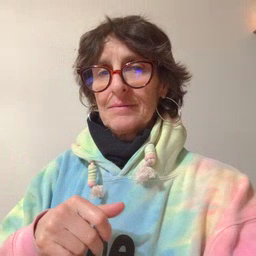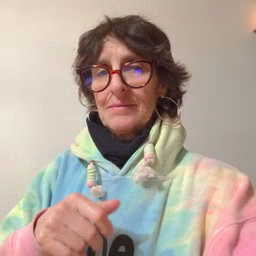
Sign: bug